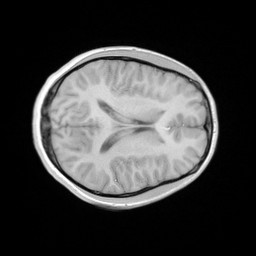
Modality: FLASH
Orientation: axial
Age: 19
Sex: female
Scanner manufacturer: siemens
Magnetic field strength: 3 T
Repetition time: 0.245 s
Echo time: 0.0026 s